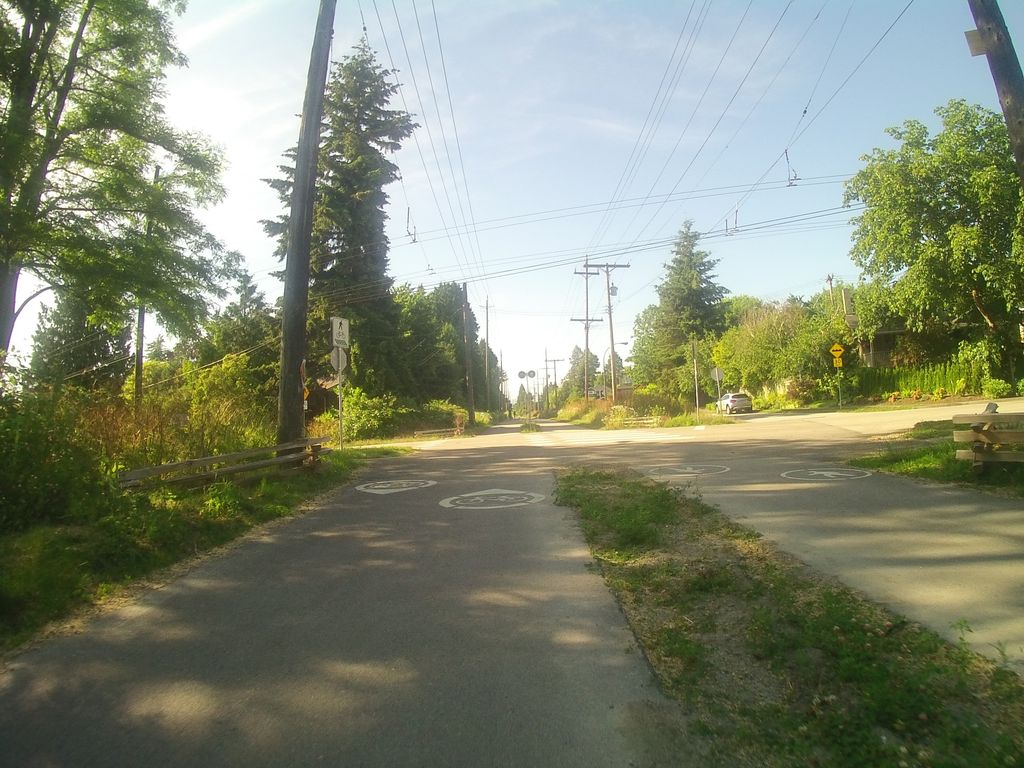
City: vancouver